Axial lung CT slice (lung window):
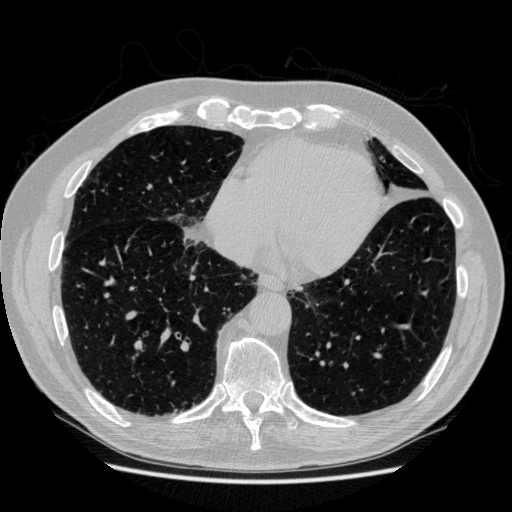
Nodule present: no